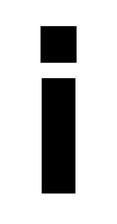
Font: InstrumentSans_Bold